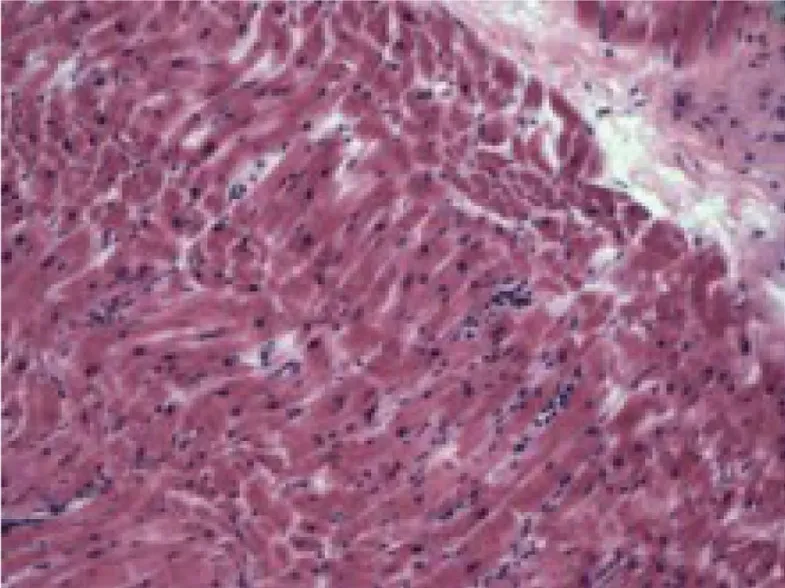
Myocarditis.
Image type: pathology (h&e)